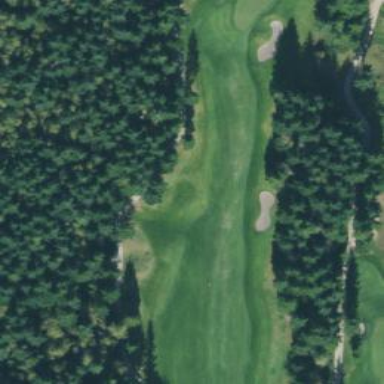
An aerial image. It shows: Golf fairway in the image.